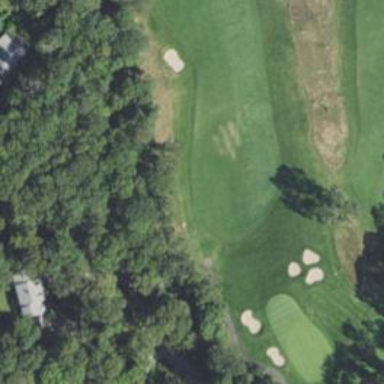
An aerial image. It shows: Golf hole.